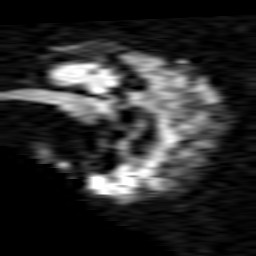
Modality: TRACE
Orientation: sagittal
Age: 72
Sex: male
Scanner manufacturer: philips
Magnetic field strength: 1.5 T
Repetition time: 4.788 s
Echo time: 0.07764 s